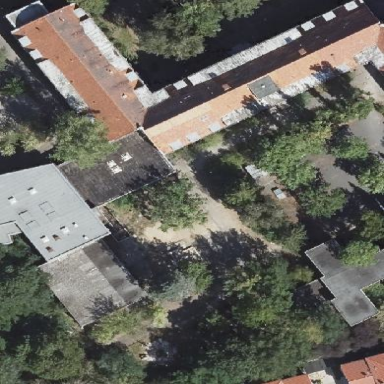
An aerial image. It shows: School.